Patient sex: M
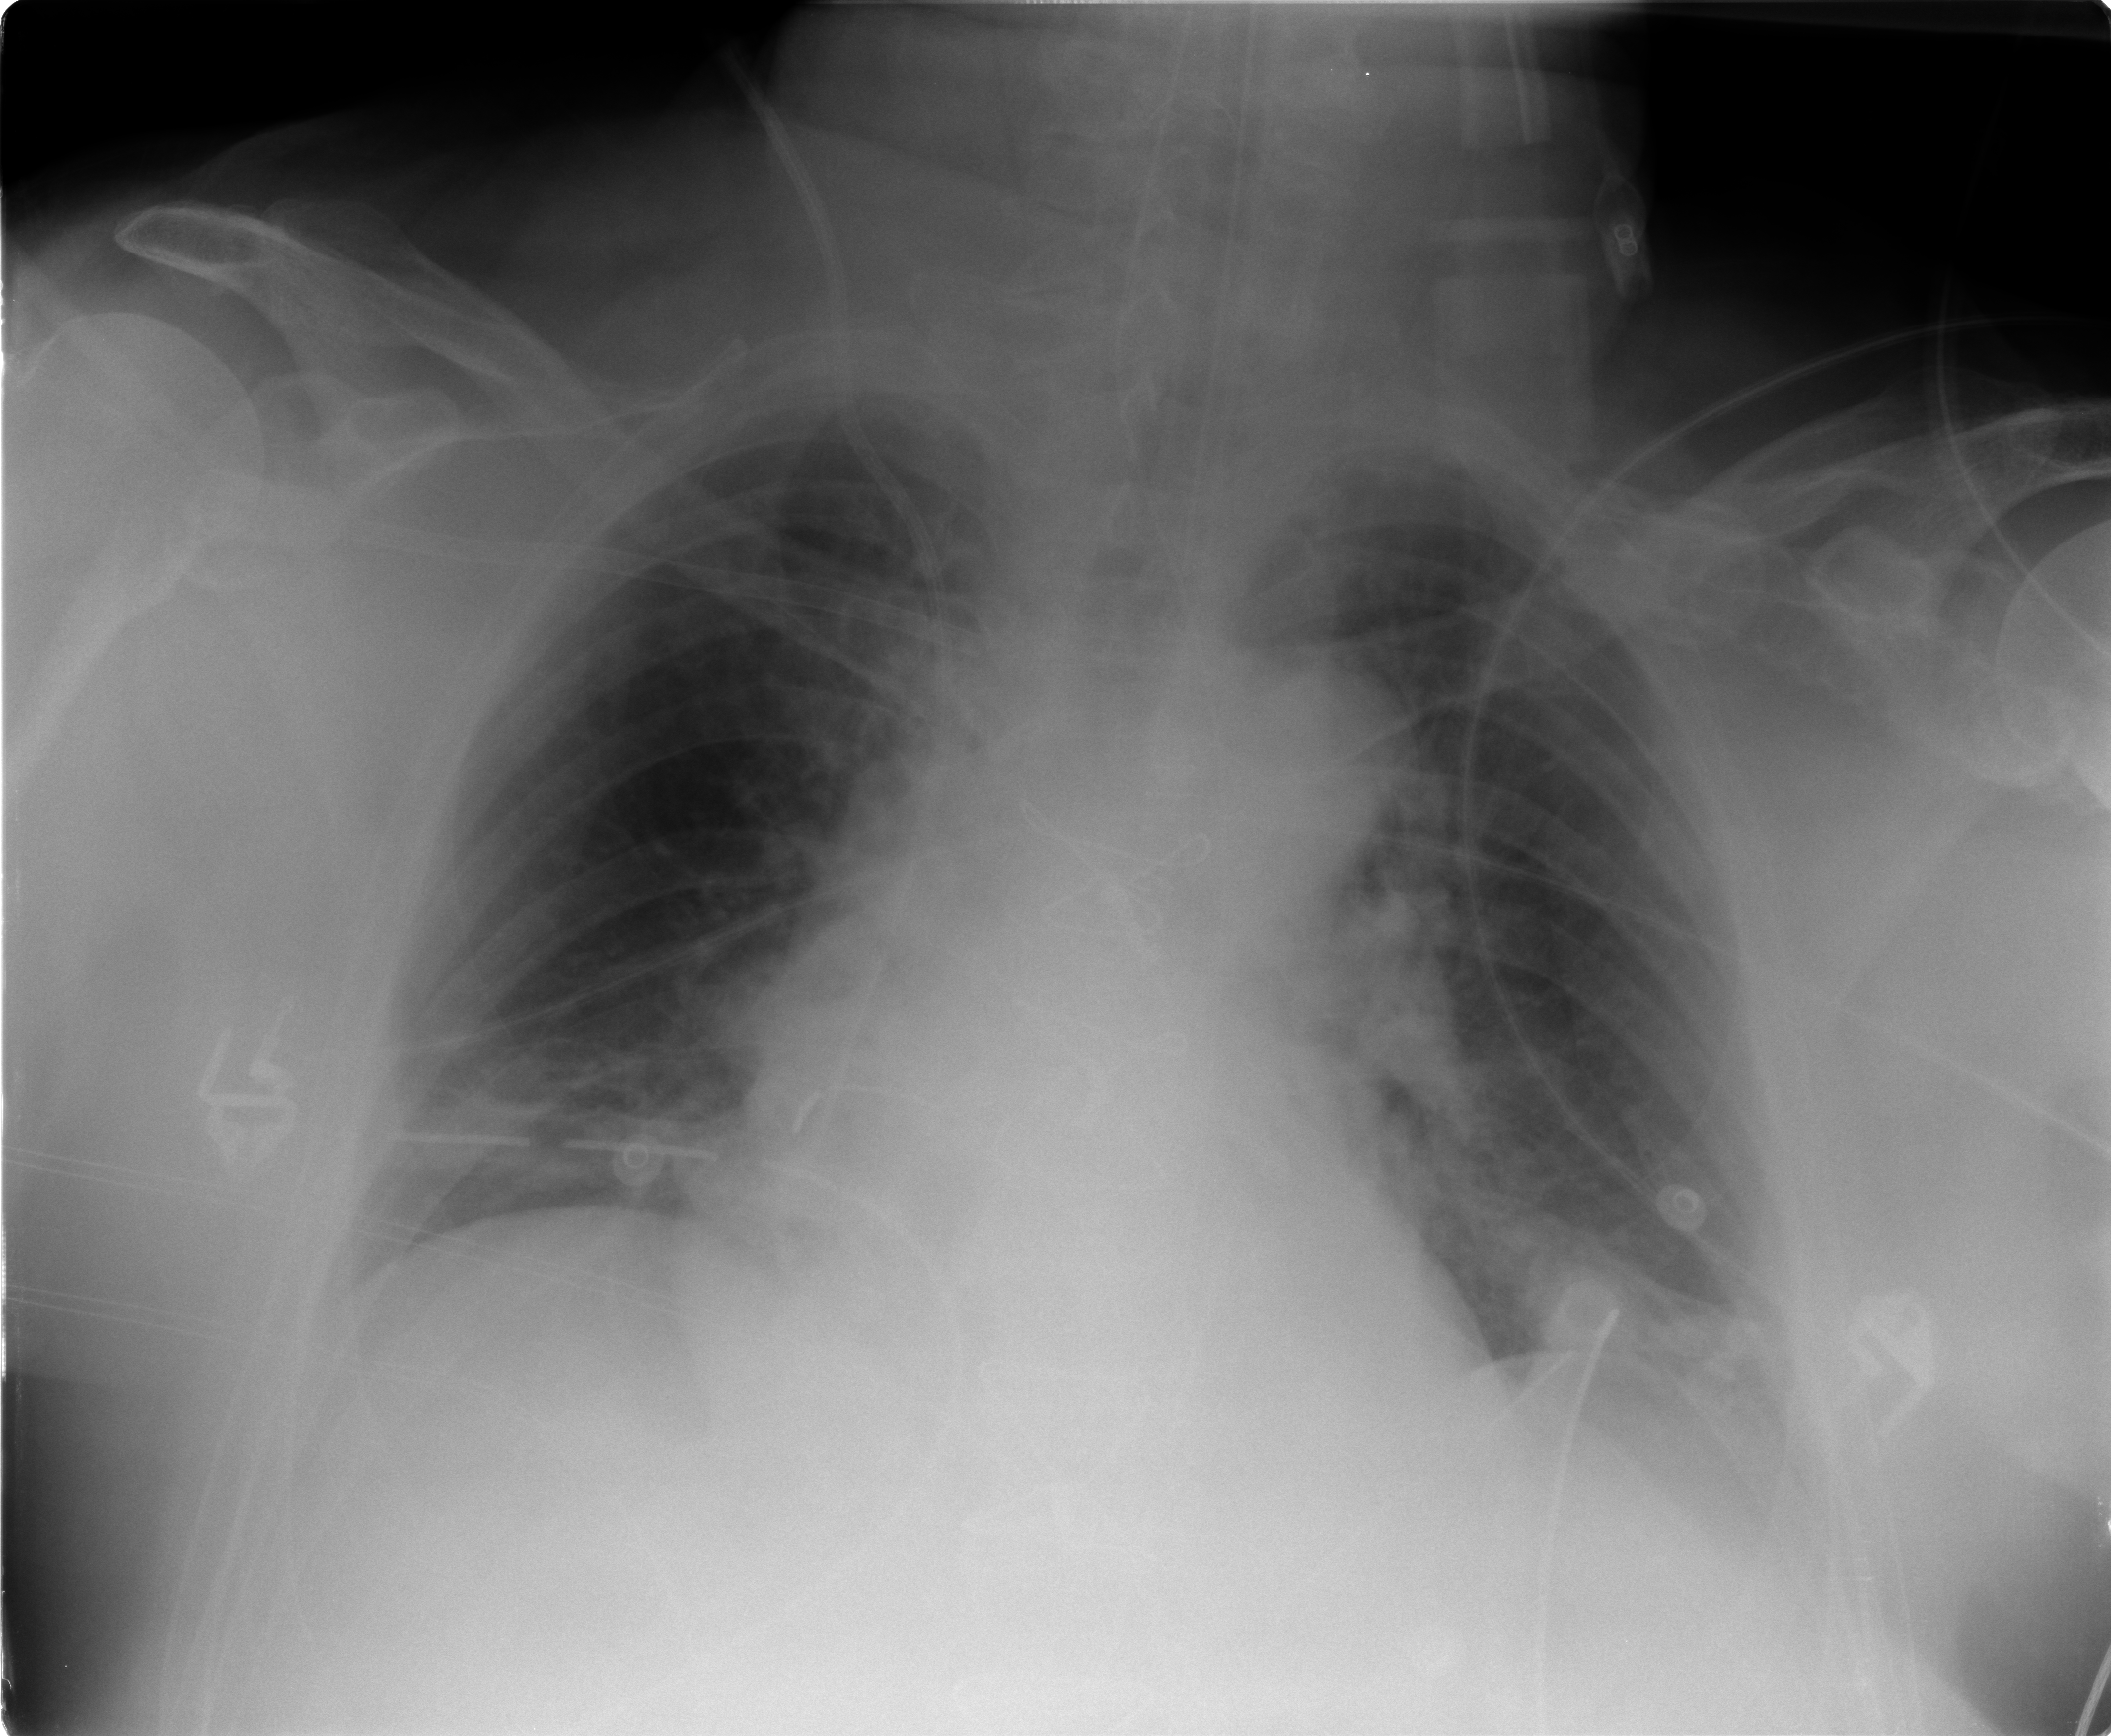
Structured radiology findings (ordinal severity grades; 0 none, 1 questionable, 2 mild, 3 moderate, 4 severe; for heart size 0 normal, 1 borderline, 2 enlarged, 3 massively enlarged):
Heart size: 2
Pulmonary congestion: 1
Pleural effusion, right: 0
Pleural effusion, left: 0
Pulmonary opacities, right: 0
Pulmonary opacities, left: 0
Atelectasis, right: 2
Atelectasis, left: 2